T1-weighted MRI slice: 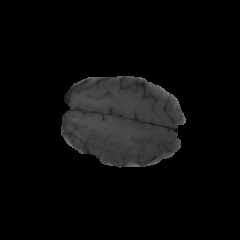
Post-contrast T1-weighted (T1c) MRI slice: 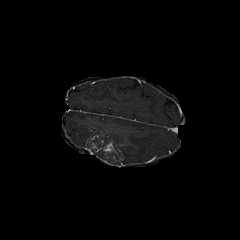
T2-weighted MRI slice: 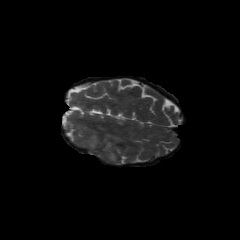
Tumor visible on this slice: yes